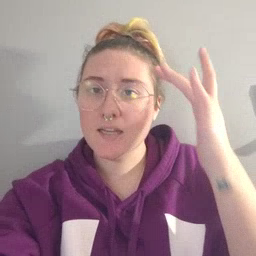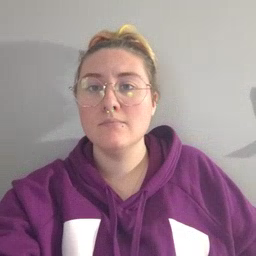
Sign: sick